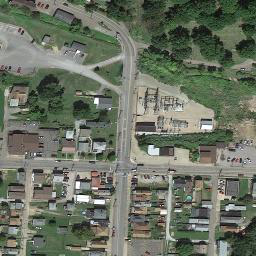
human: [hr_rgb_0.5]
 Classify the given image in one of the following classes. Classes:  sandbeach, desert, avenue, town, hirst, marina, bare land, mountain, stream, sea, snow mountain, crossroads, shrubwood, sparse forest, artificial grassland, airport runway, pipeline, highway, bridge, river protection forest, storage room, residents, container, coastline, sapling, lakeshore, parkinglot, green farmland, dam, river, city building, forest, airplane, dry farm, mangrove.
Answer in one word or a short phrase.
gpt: town